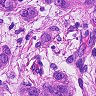
Metastatic tissue present: yes